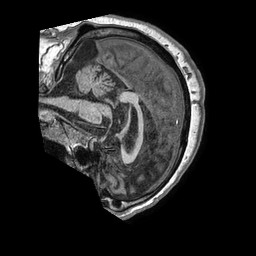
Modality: T1w
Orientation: sagittal
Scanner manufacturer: philips
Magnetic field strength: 1.5 T
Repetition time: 0.007731 s
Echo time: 0.003542 s